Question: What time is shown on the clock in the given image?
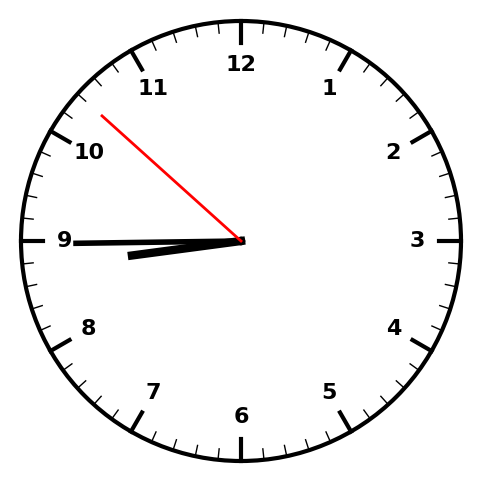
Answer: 08:44:52